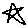
Label: star